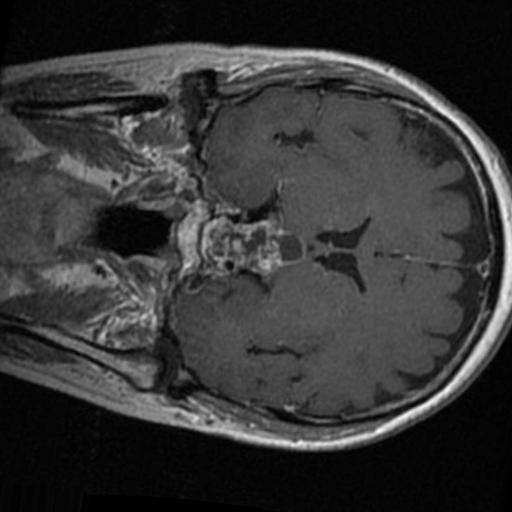
Label: brain_tumor